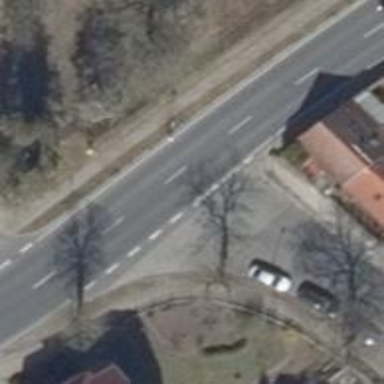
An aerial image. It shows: Asphalt road classified as primary highway.